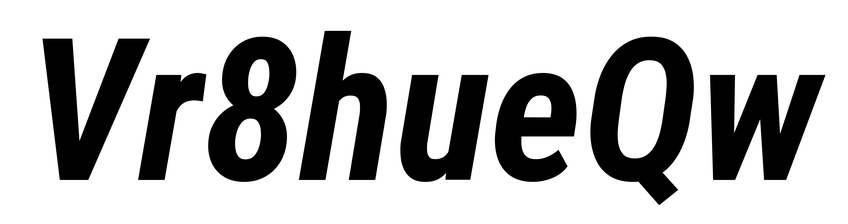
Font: Roboto-Italic_Condensed_Bold_Italic